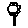
Label: flower